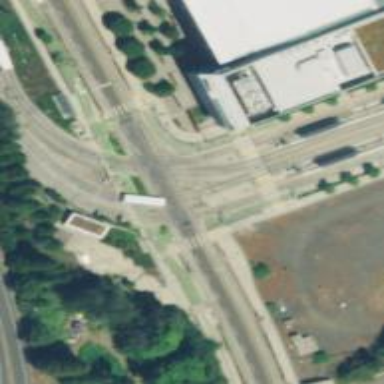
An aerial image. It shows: Tram crossing on the railway.